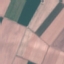
Land use / land cover class: AnnualCrop